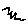
Label: zigzag